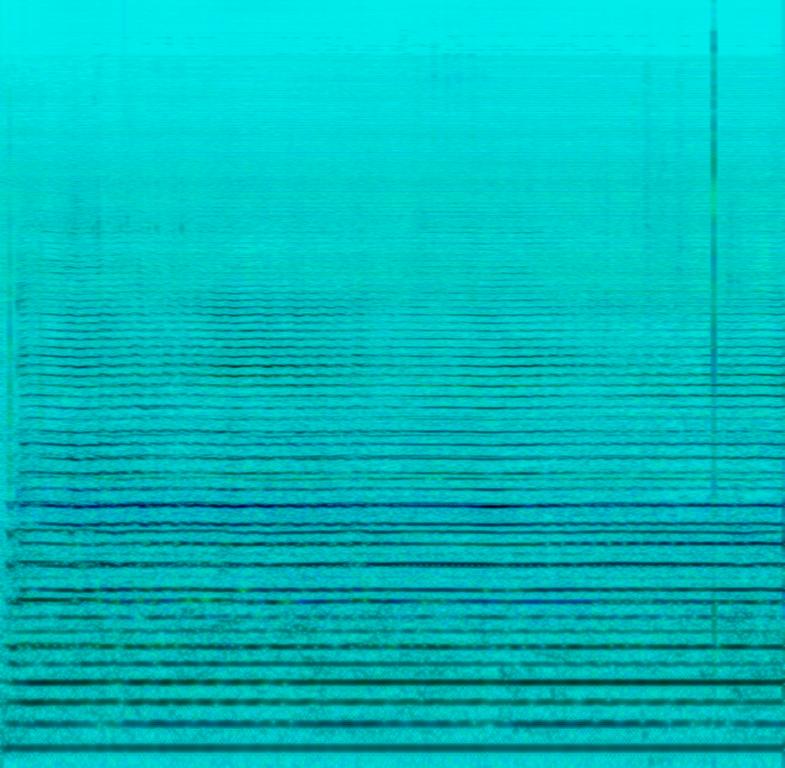
This piece contains someone playing a trumpet, a clarinet and a horn all playing the same note in different octaves. The horn is playing a bassnote. This song may be playing live as a school concert.